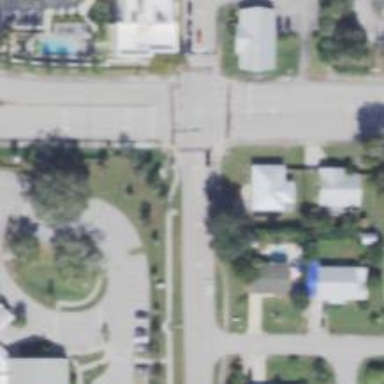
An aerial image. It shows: Tertiary road with separate sidewalk.